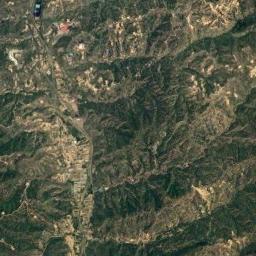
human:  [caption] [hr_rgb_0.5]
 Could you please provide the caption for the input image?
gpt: The folded mountain has a continuous series of rugged mountains .

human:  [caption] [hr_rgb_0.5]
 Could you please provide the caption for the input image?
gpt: Seventy percent of the area on this mountain is covered by vegetation .

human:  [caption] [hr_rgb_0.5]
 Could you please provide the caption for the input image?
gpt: There are many trees on the mountain .

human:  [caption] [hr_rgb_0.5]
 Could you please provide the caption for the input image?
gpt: The mountain is full of green plants with lines of bare land .

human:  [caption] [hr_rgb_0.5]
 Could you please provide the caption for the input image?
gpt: There are some green ravines on the brown mountain .